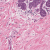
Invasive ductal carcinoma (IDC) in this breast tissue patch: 0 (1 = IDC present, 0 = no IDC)